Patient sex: M
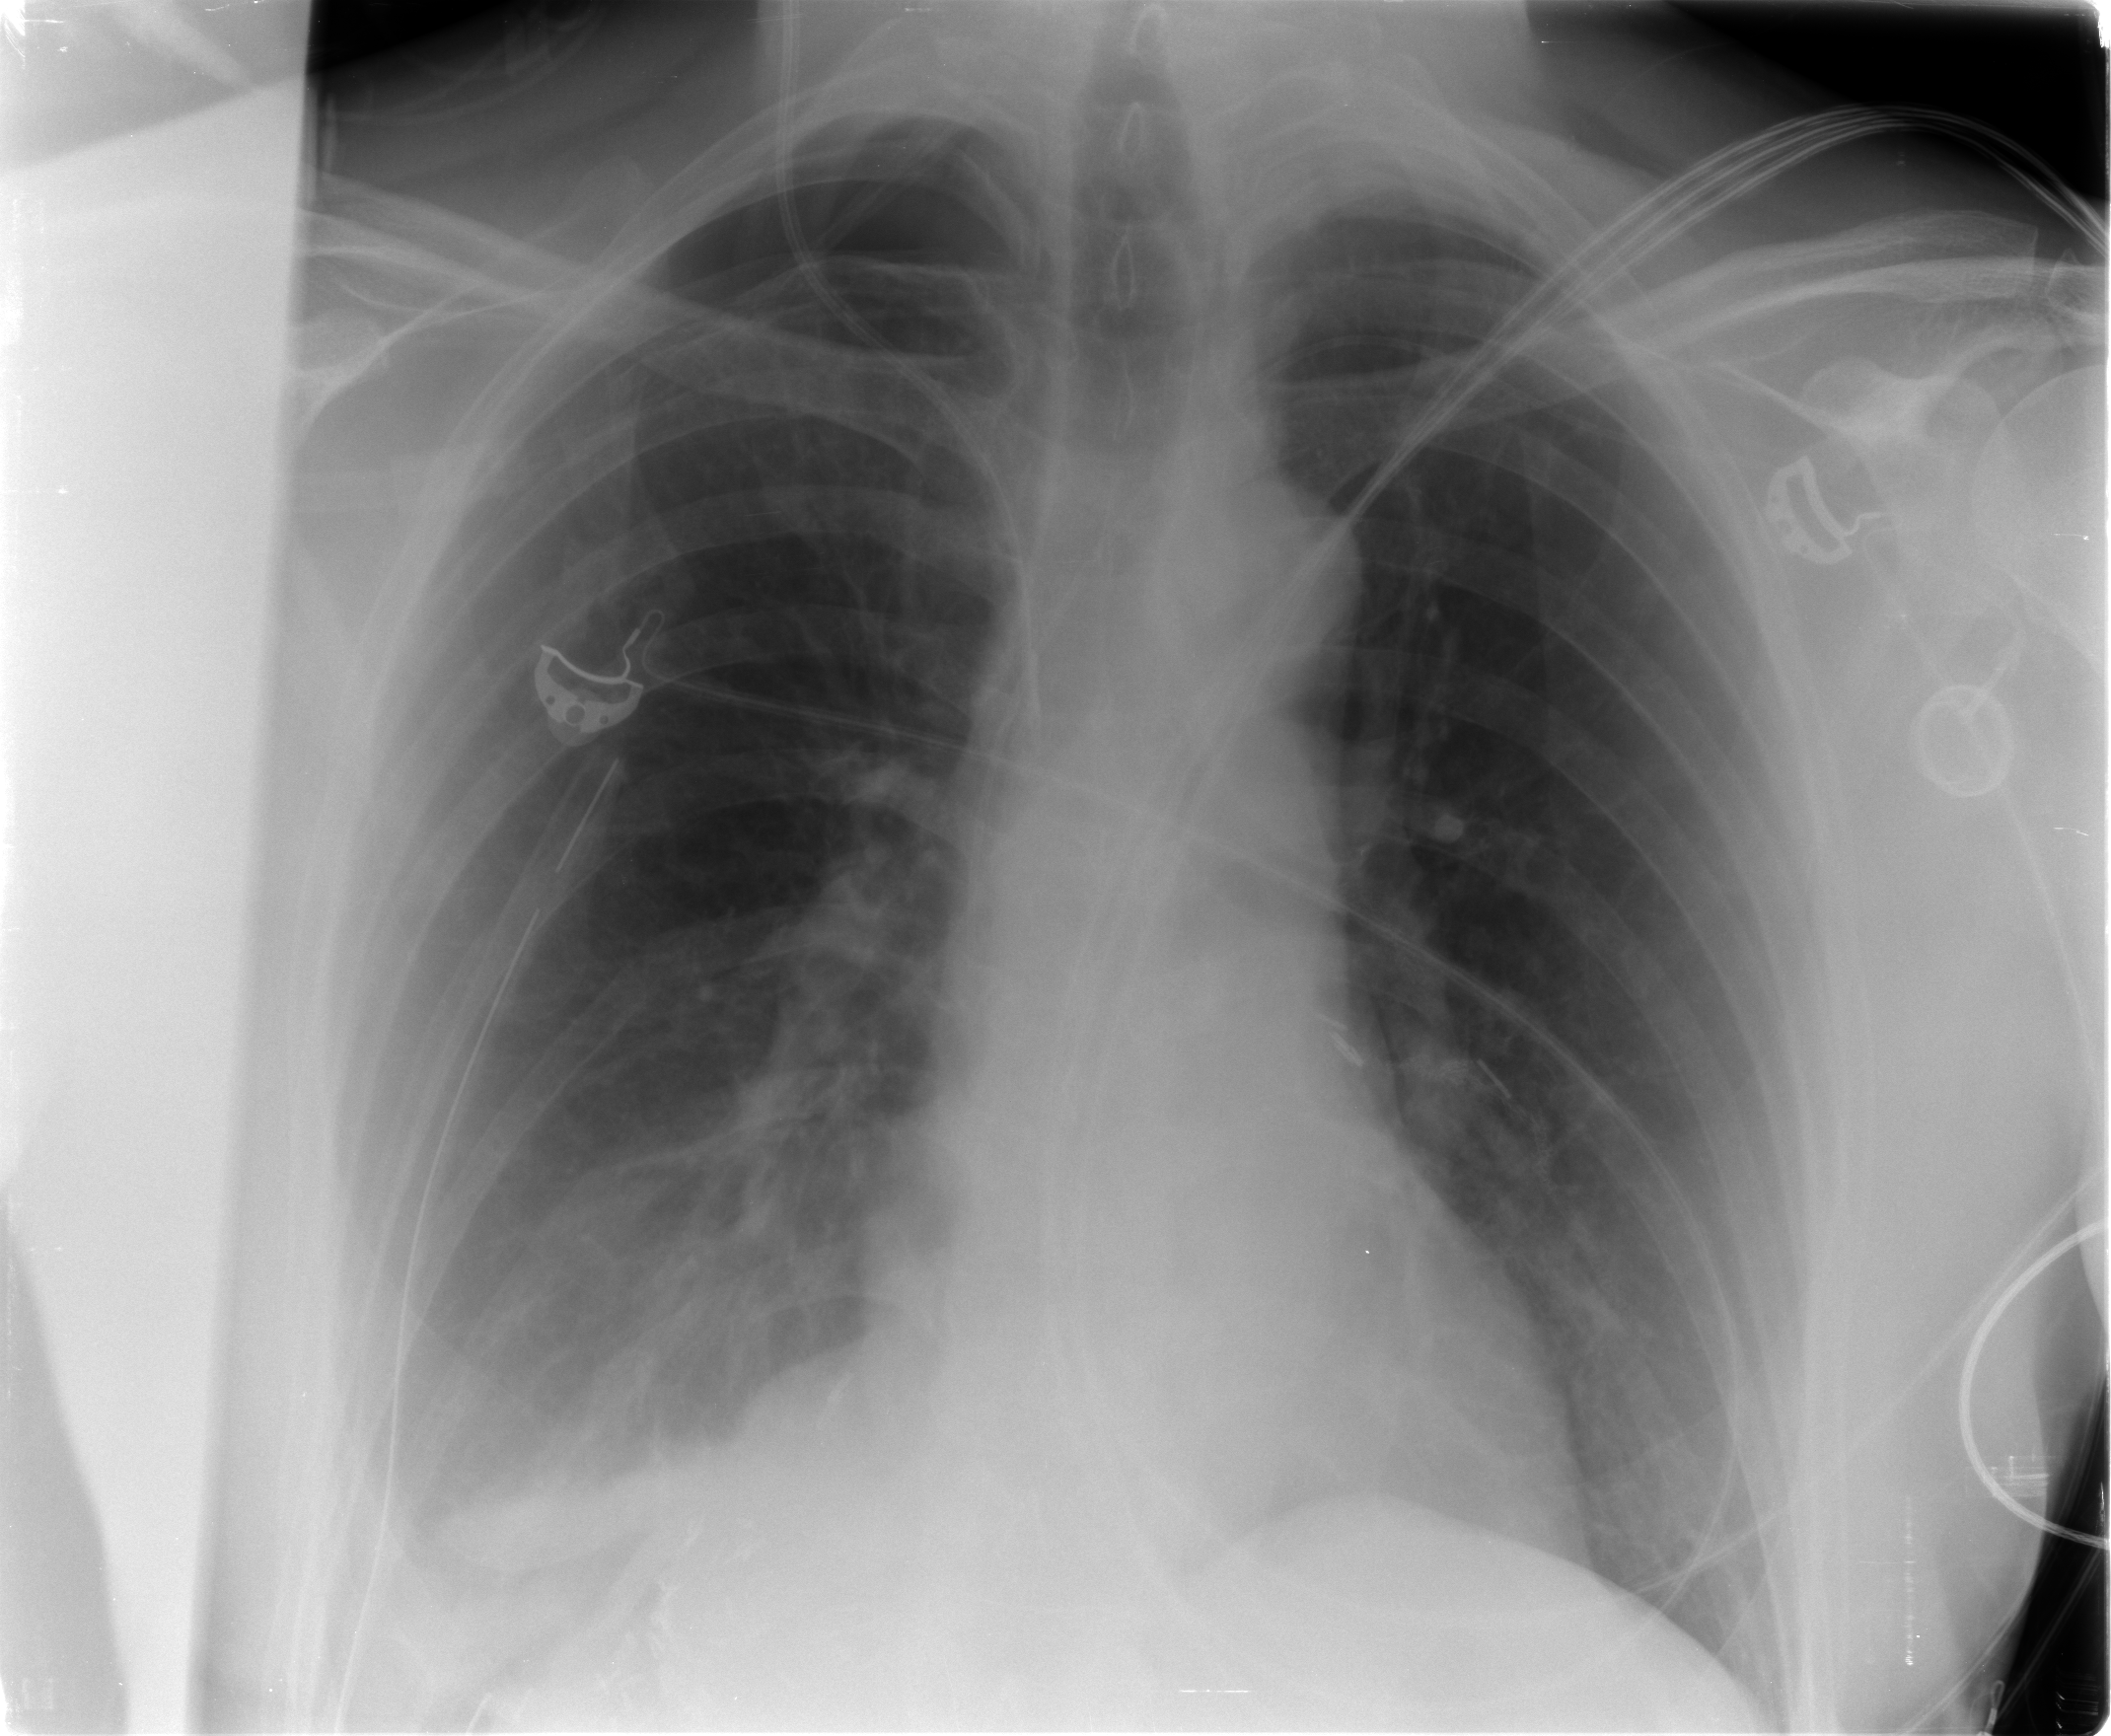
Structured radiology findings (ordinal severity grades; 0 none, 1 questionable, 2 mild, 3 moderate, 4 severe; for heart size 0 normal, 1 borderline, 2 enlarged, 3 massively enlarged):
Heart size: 0
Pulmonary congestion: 0
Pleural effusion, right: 2
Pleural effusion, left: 0
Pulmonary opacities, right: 0
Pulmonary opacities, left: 0
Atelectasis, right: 2
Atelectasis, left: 0